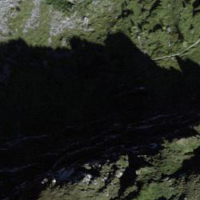
EUNIS habitat code: 23
Species observed at this site:
Hedysarum hedysaroides